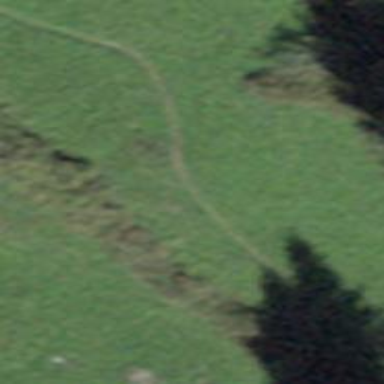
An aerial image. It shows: Path on the ground.